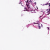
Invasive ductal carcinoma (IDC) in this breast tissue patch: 0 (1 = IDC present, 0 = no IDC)